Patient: sex F, age 46
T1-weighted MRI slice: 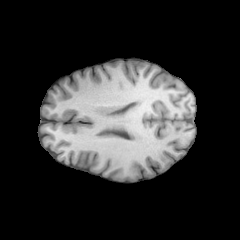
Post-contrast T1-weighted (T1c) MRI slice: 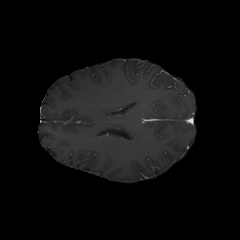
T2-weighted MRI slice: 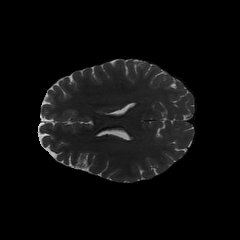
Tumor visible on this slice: no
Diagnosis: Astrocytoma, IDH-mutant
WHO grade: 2